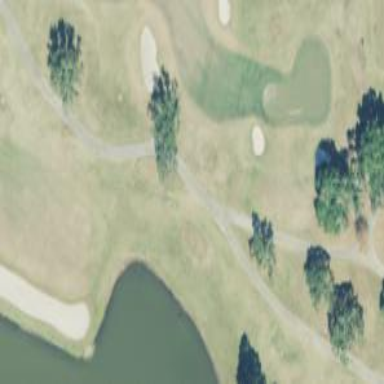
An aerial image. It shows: Path for both road and golf.